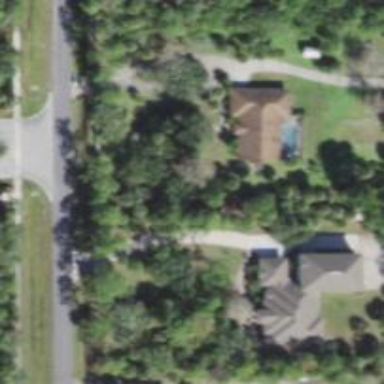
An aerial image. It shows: Driveway leading to service road.